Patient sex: F
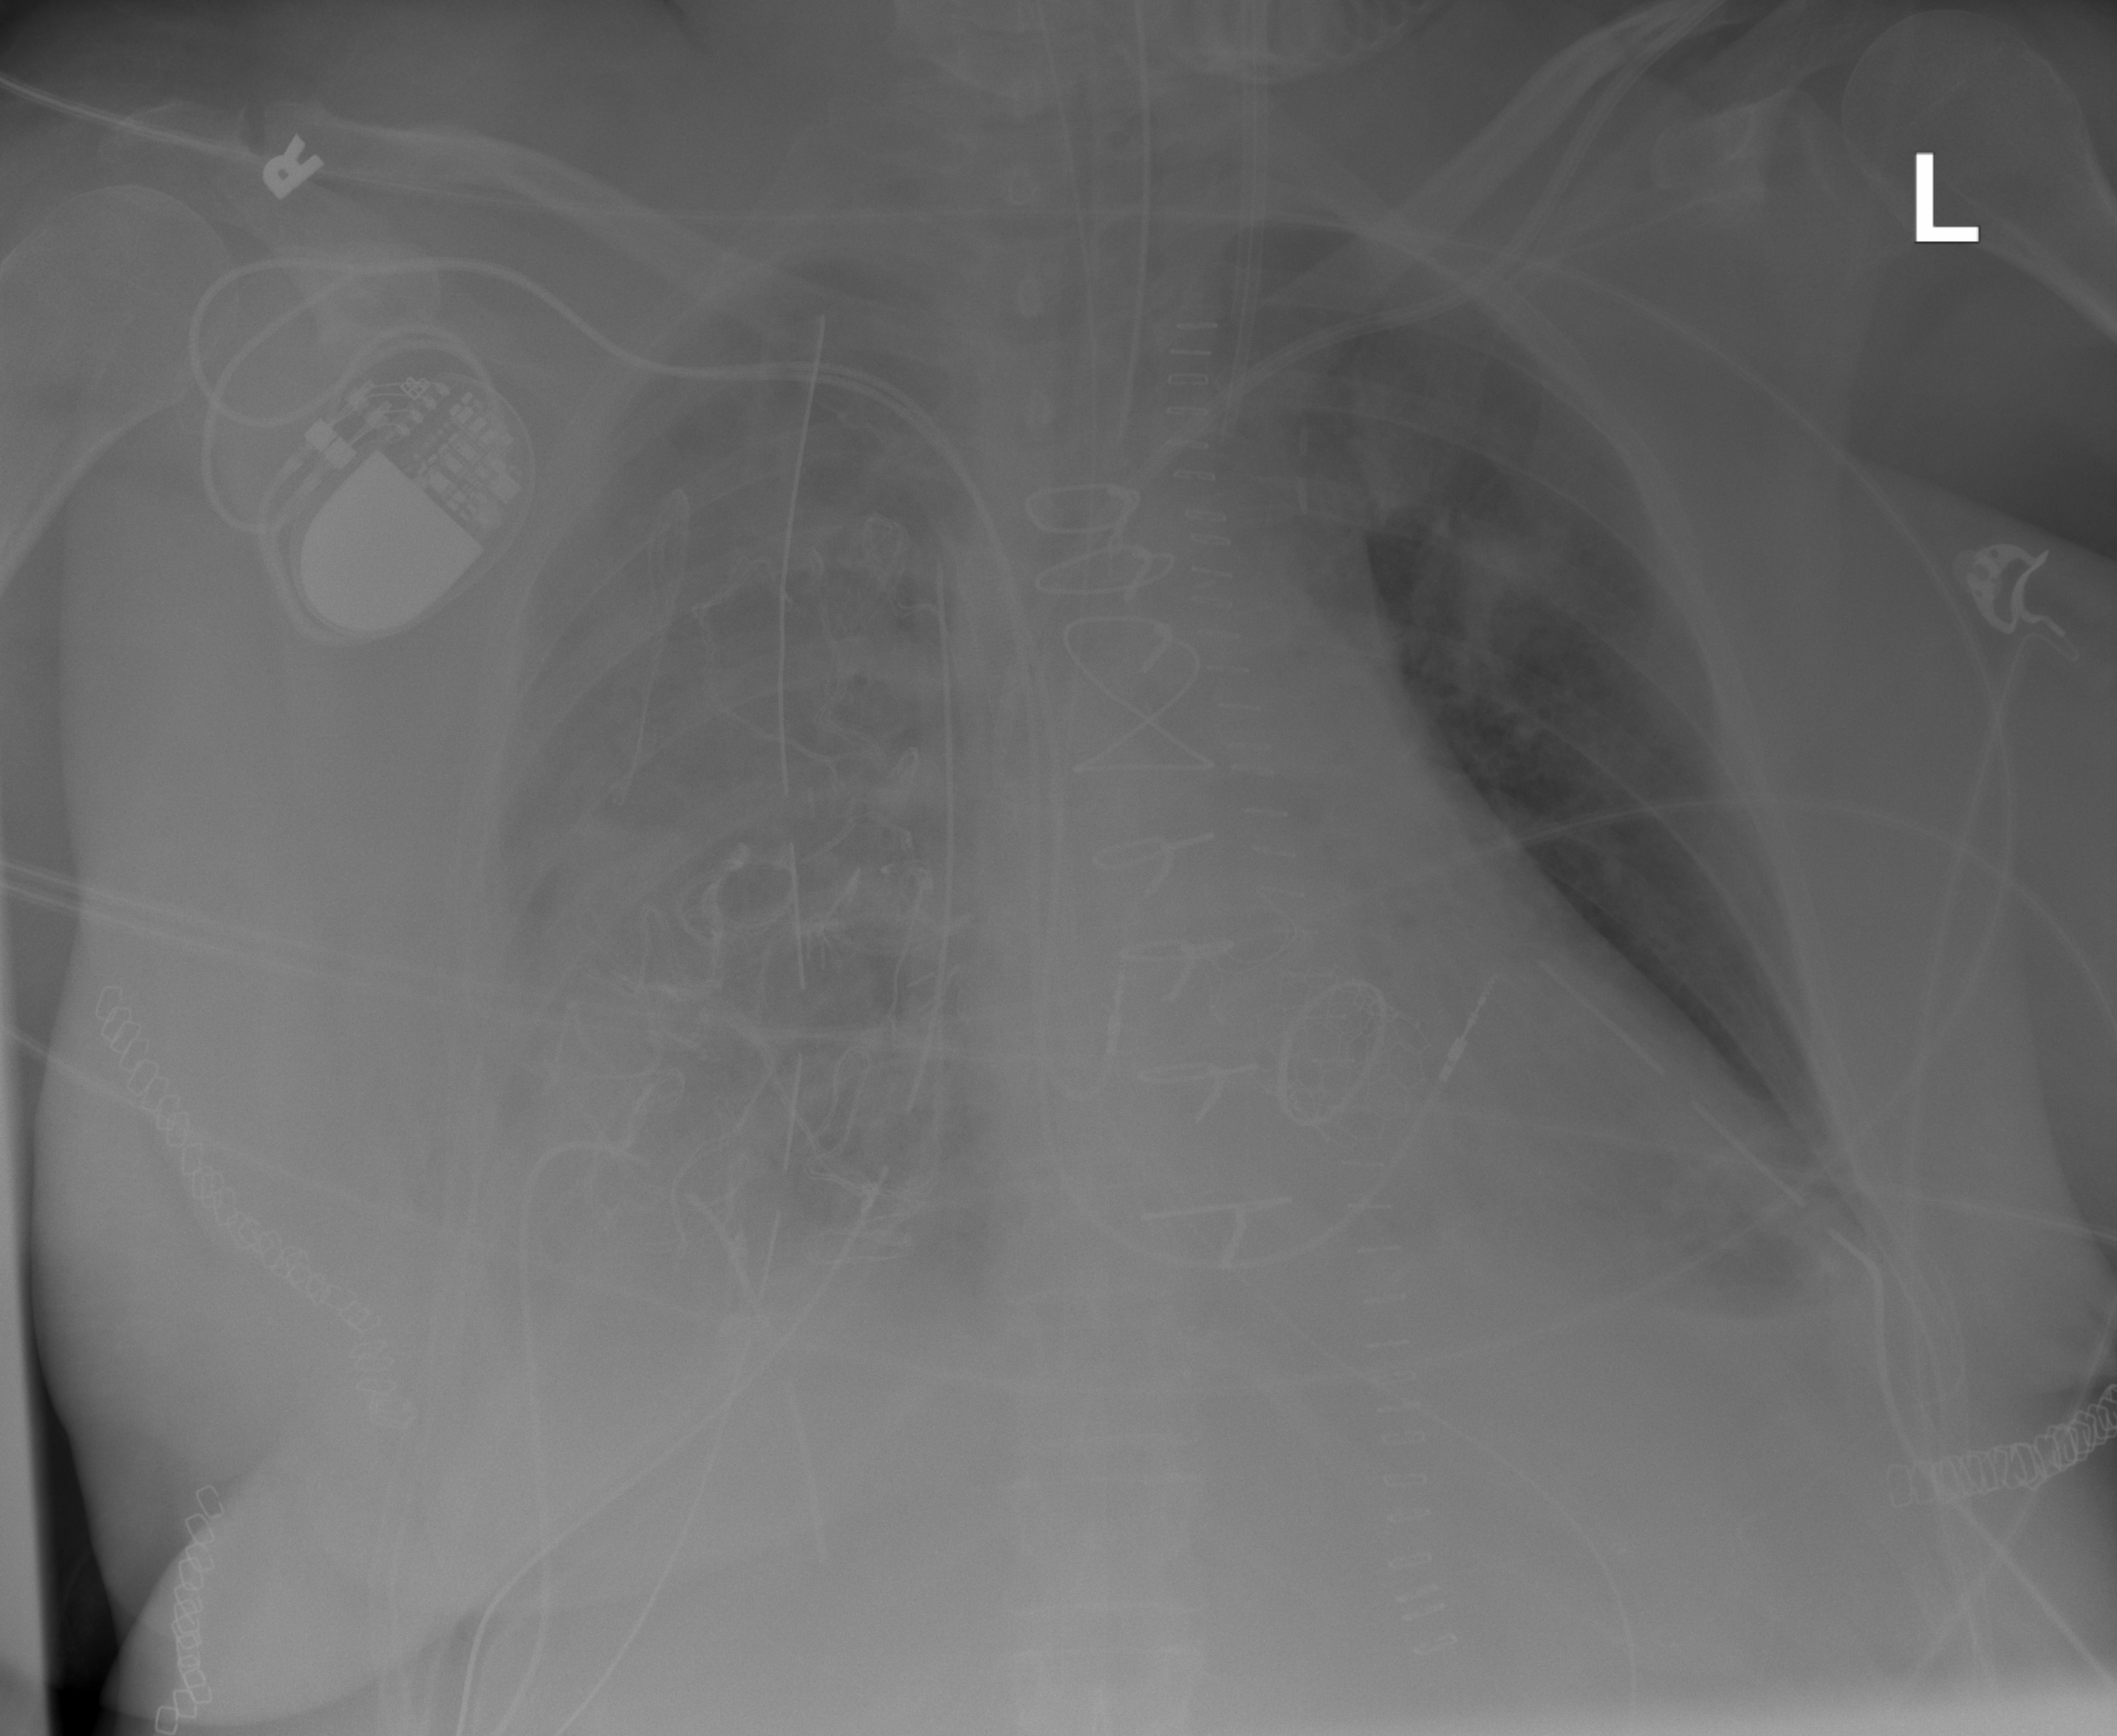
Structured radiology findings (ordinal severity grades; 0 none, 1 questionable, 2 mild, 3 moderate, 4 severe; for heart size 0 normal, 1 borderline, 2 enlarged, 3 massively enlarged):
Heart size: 0
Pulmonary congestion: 0
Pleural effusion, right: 4
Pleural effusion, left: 2
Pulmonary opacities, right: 0
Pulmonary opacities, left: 0
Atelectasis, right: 3
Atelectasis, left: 2